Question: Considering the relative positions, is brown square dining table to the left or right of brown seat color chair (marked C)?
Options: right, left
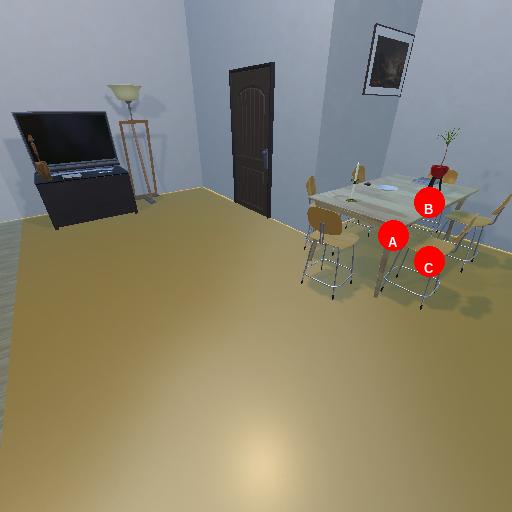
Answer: right